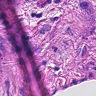
Metastatic tissue present: yes